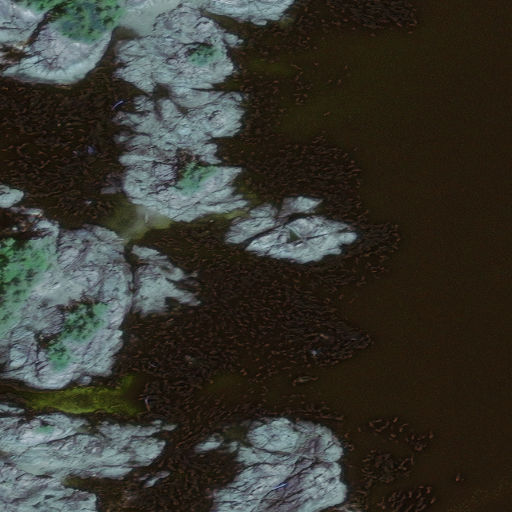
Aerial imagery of island in Alaska named Seagull Island containing only unknown